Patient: sex F, age 40
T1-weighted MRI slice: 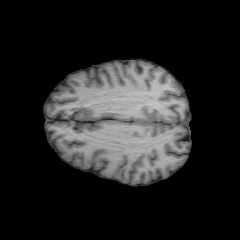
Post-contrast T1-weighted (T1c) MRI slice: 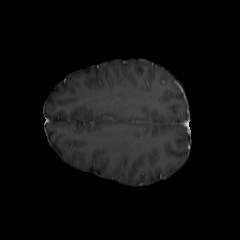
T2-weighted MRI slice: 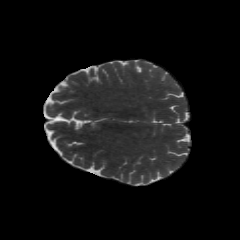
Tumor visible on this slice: no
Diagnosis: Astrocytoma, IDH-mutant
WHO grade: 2